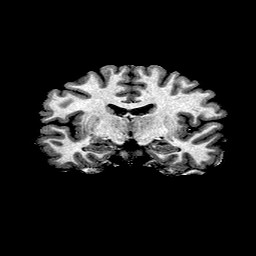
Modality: T1w
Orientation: sagittal
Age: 29
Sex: female
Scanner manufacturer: ge
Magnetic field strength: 3 T
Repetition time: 7.66 s
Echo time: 0.003476 s